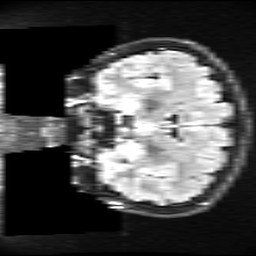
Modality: FLAIR
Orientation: coronal
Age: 22
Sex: male
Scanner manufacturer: ge
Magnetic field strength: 3 T
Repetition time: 11 s
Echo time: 0.1497 s